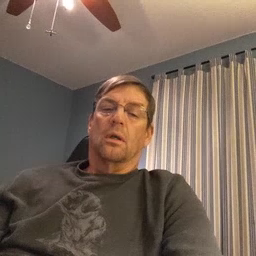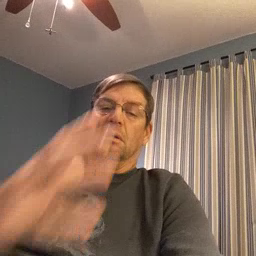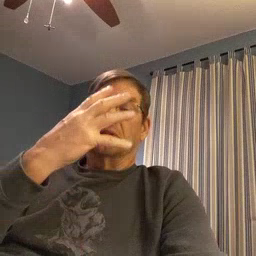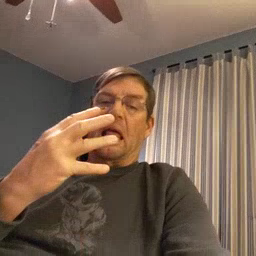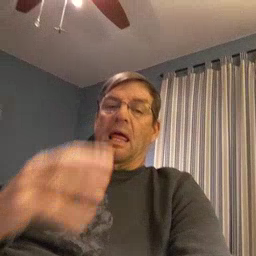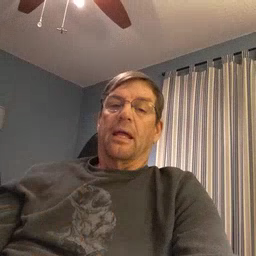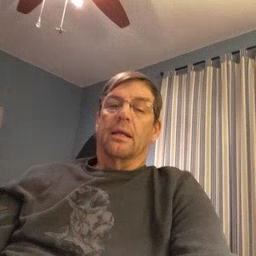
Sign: sad